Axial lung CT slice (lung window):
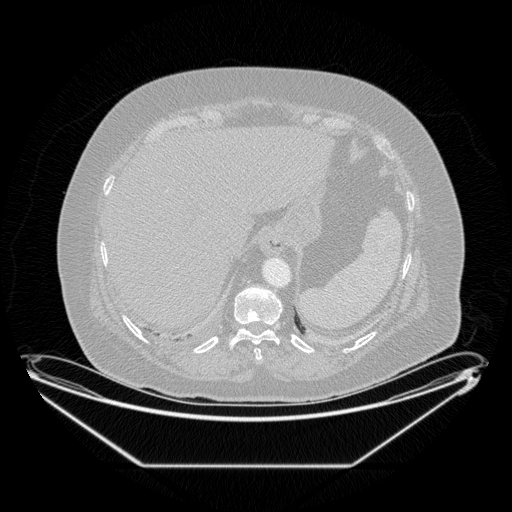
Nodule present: no